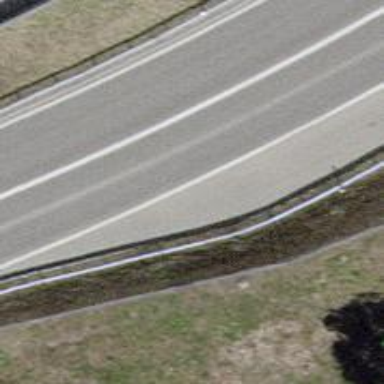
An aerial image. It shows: Asphalt motorway of trunk classification.